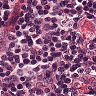
Metastatic tissue present: no